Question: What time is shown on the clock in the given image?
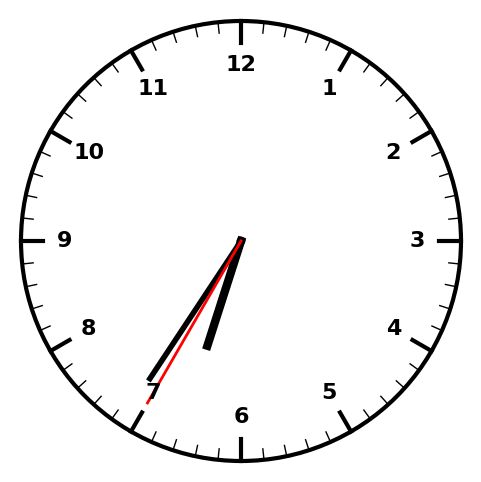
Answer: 06:35:35